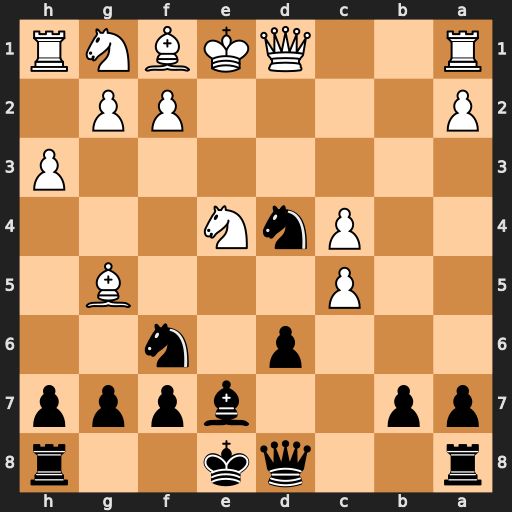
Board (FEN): r2qk2r/pp2bppp/3p1n2/2P3B1/2PnN3/7P/P4PP1/R2QKBNR
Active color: b
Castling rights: KQkq
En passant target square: -
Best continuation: Nxe4 Qxd4 Nxg5